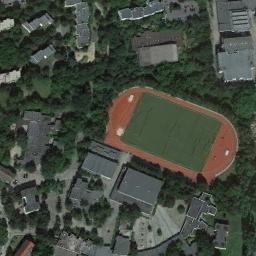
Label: ground_track_field